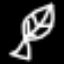
Label: leaf